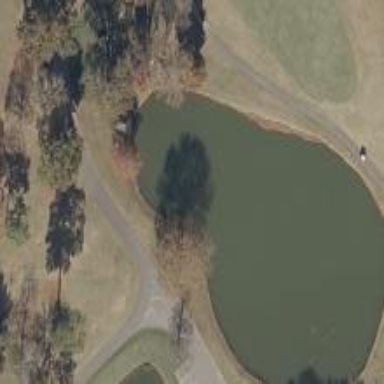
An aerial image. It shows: Water hazard on golf course.